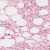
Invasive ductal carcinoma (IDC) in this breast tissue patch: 0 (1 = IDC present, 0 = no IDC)